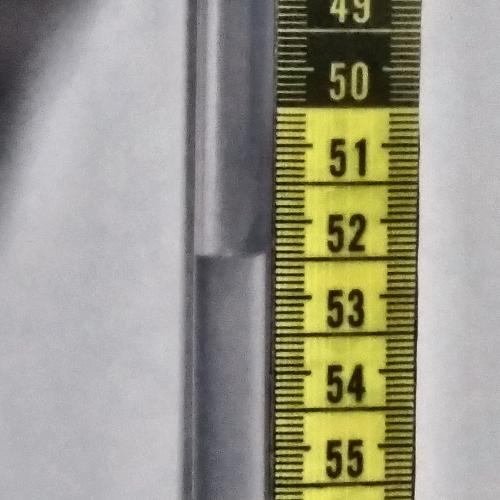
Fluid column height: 52.4 cm